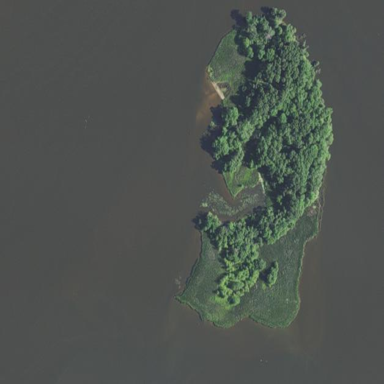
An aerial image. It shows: Marshy wetland forest located on small islet.